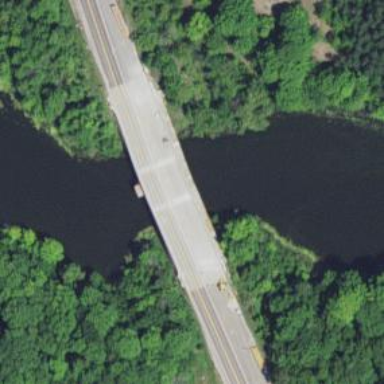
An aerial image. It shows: Man-made bridge.